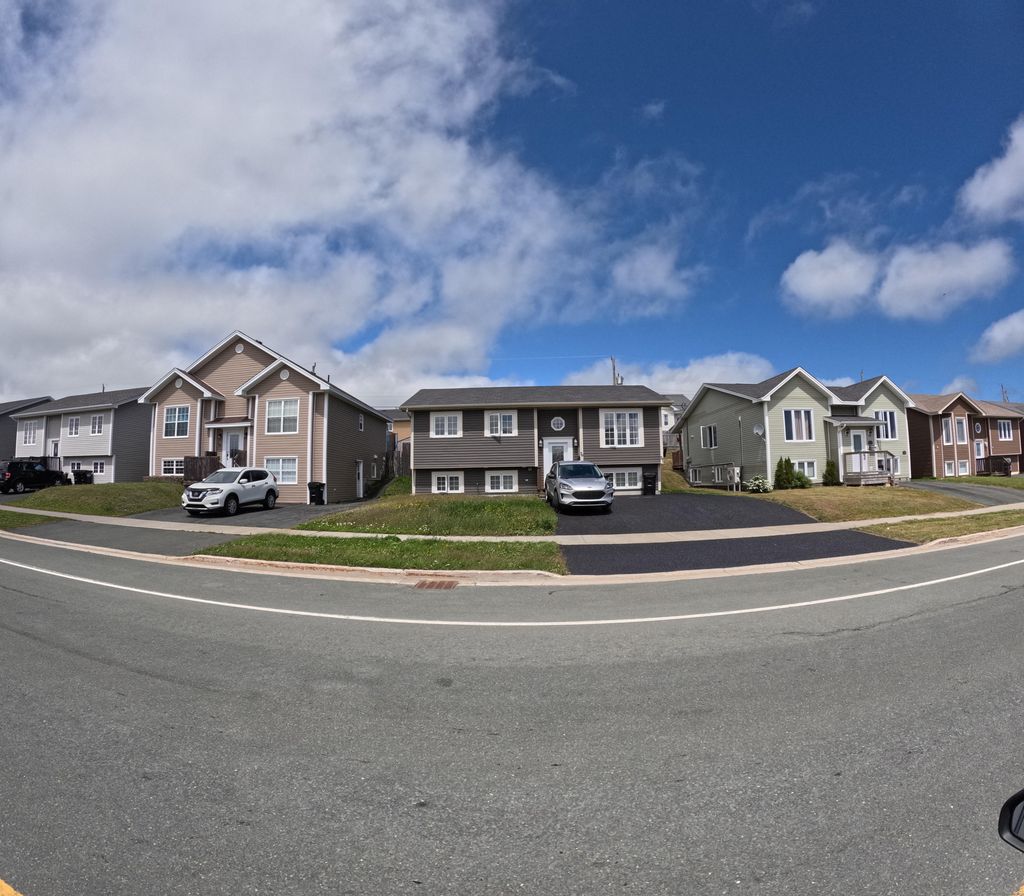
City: st_johns